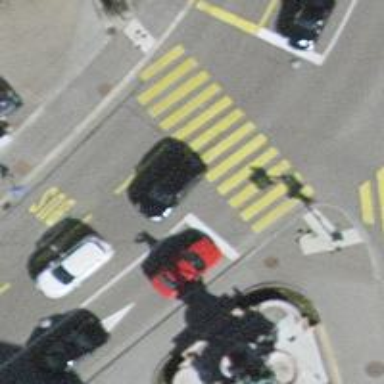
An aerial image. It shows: Road crossing with traffic signals.